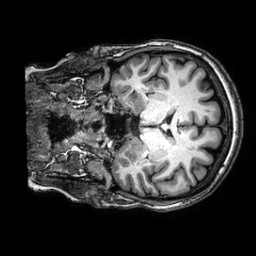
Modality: T1w
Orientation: coronal
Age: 55
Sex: female
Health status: healthy